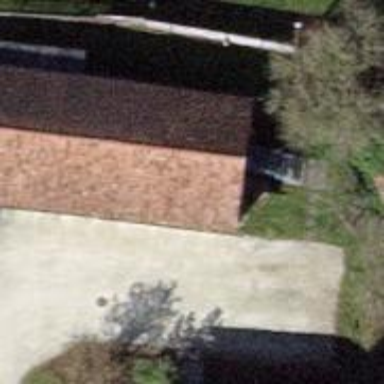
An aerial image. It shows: Group of garages.